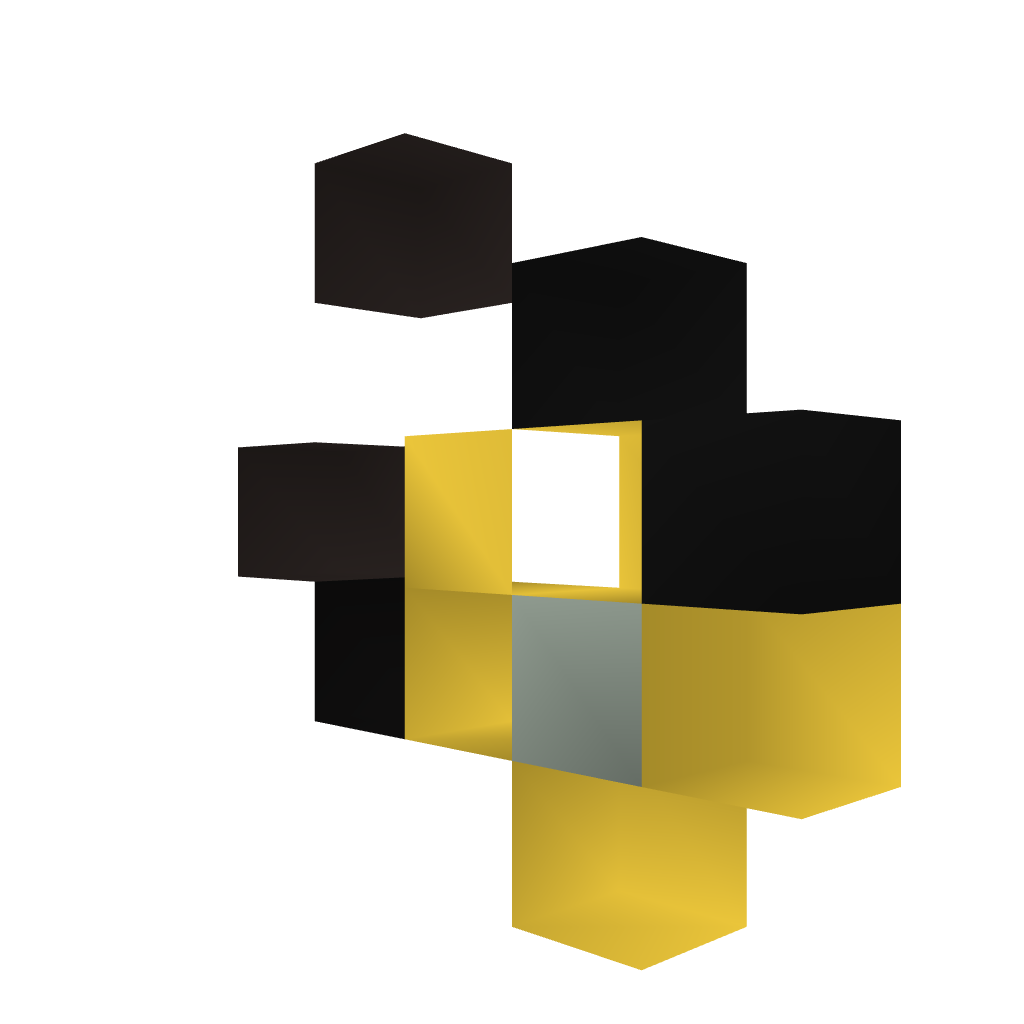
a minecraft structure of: Shop (CommandBlock)